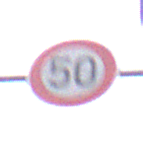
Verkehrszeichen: Geschwindigkeit50
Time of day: Midday
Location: Outdoor (Nature)
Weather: Overcast
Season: Autumn
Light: Natural